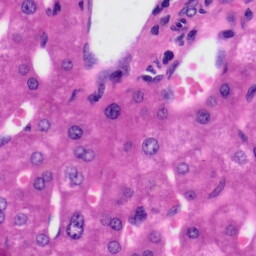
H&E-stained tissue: Liver